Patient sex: M
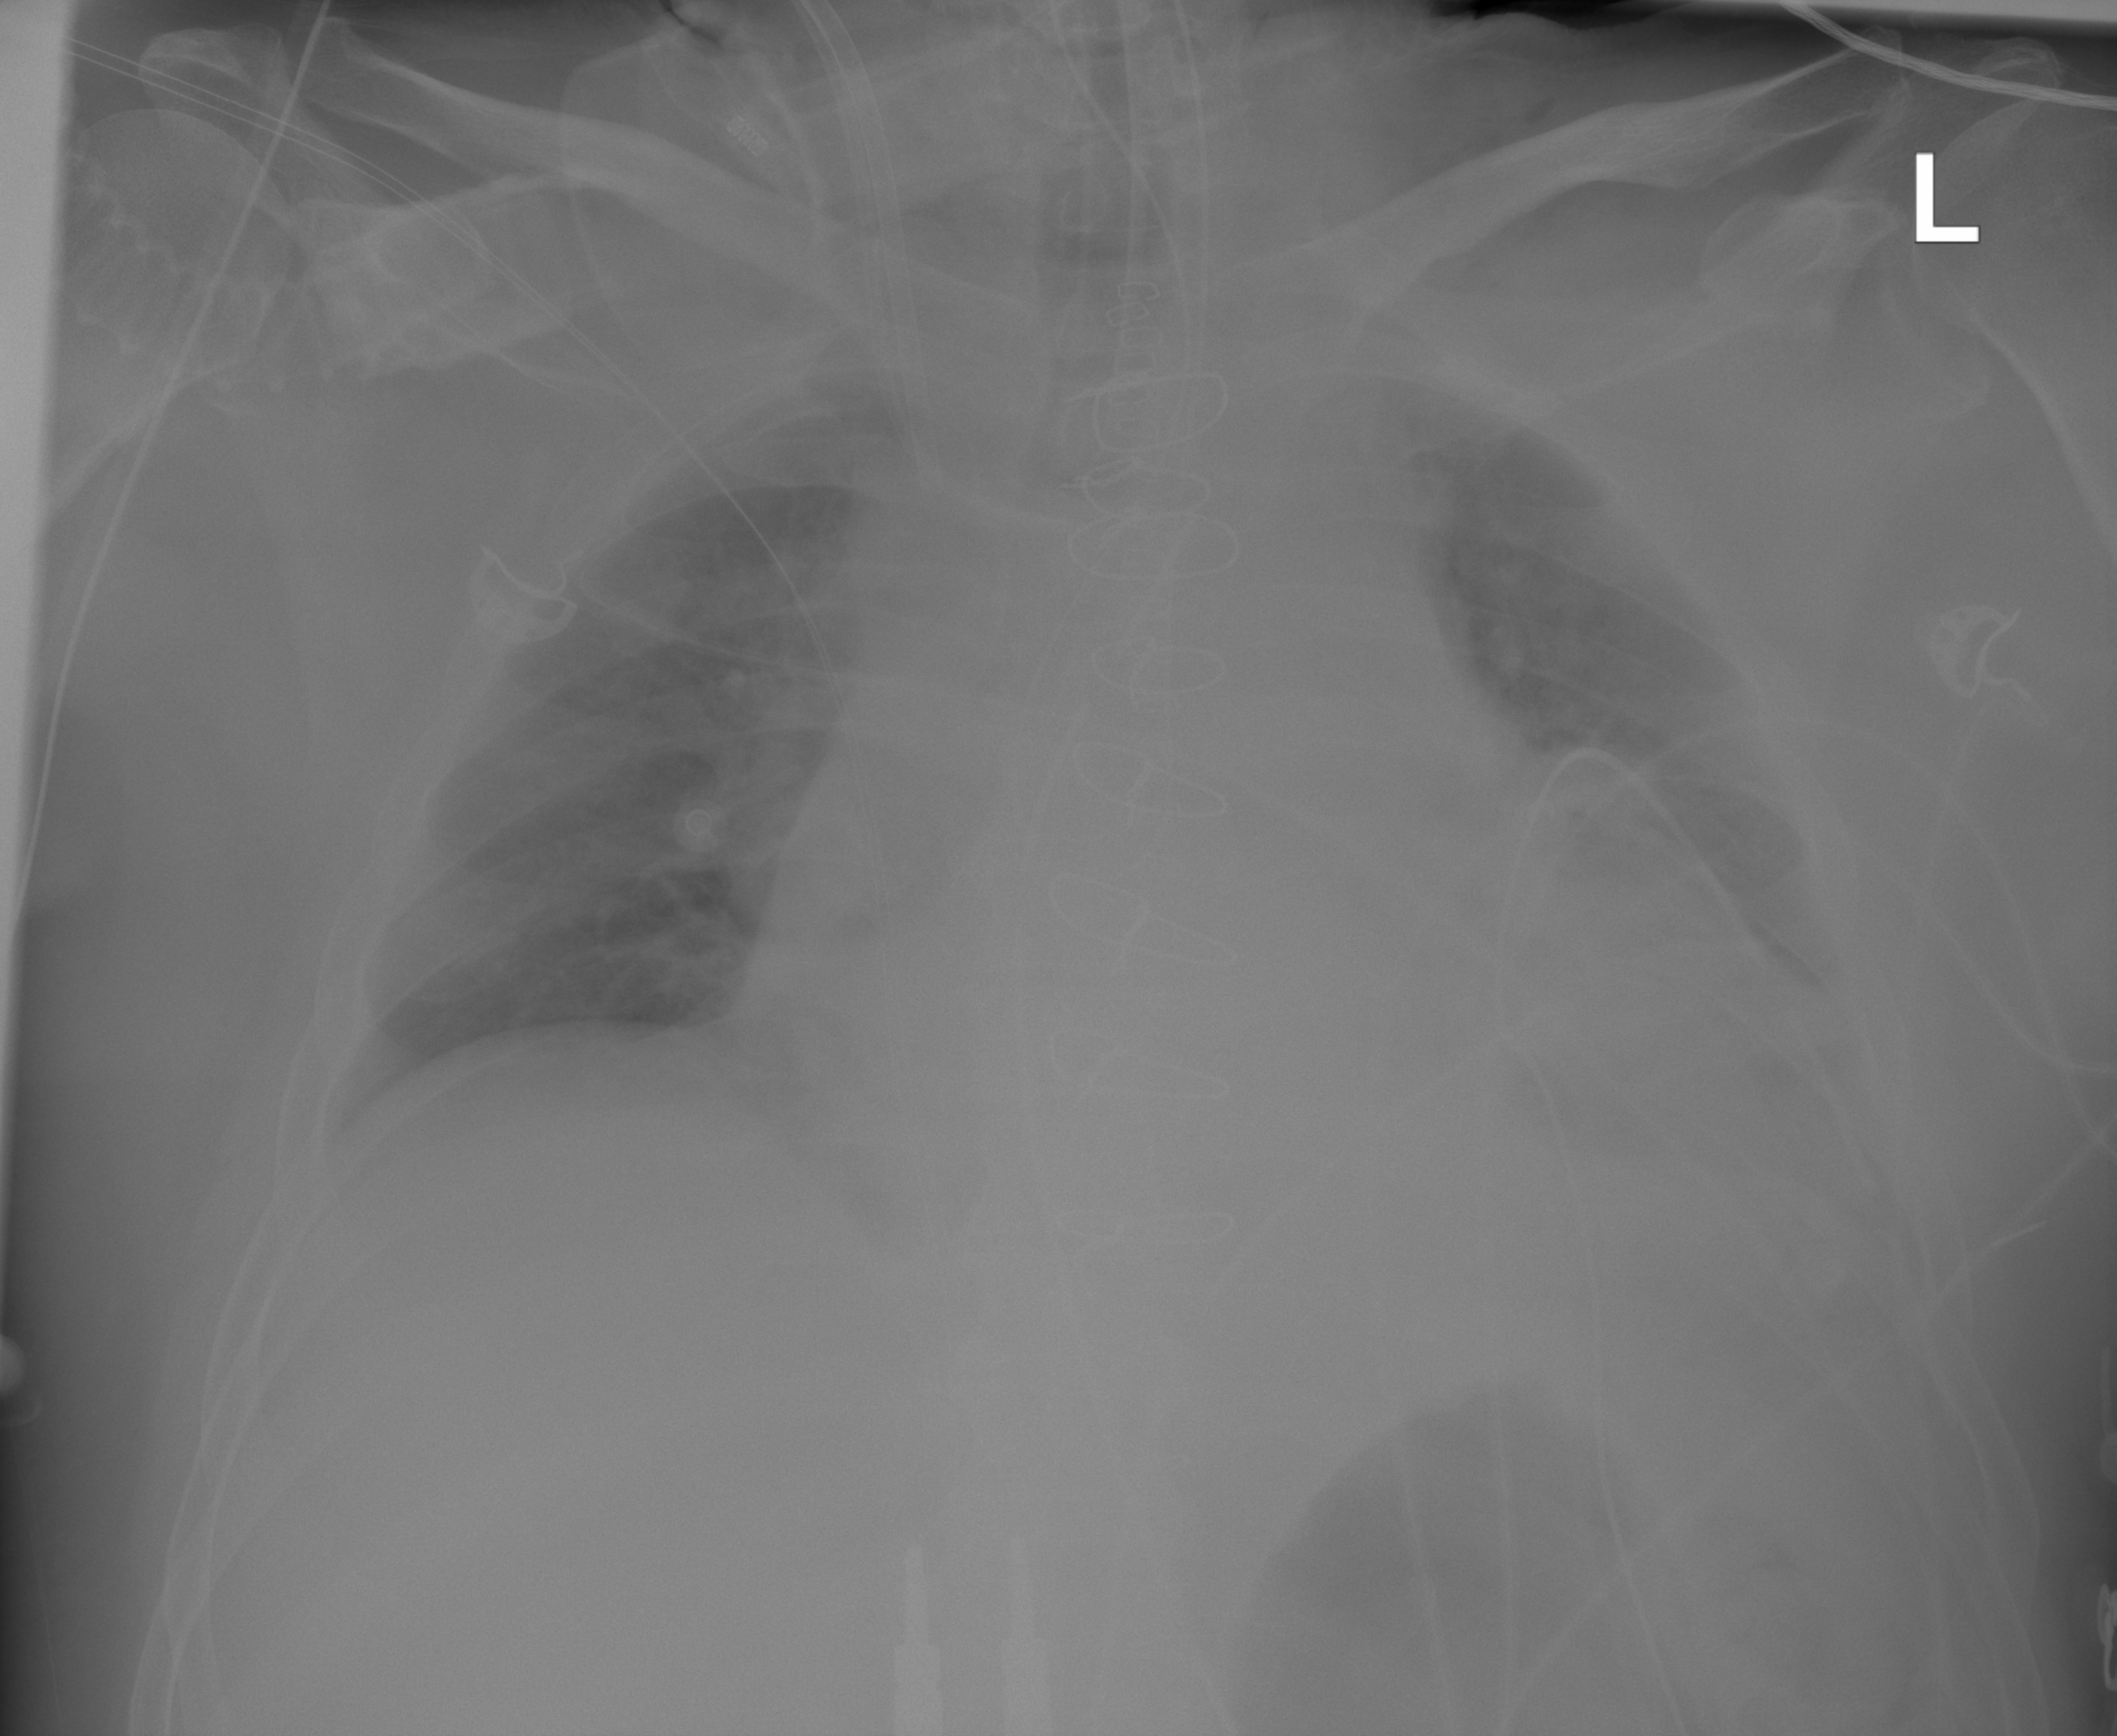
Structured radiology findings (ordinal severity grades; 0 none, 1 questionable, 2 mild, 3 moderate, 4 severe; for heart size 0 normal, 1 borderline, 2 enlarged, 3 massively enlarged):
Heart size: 2
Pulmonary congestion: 2
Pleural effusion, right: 0
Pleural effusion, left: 3
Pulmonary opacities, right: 0
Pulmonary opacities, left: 0
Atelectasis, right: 0
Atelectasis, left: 2